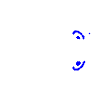
Particle: electron